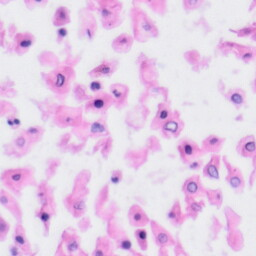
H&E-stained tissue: Tonsil